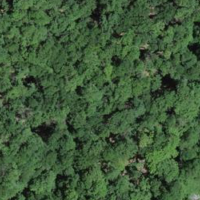
EUNIS habitat code: 41
Species observed at this site:
Hippocrepis emerus